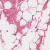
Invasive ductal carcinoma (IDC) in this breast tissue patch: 0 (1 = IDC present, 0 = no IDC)